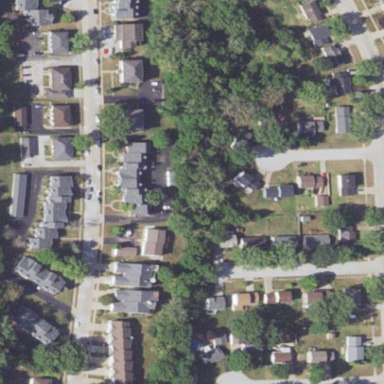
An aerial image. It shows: Residential area within neighborhood.